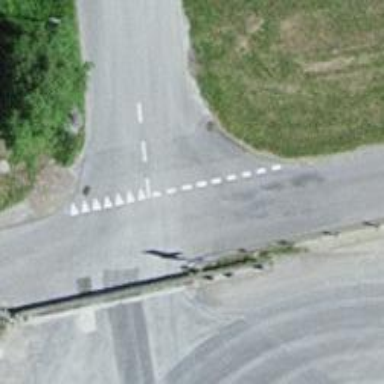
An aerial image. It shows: Road with "give way" sign.